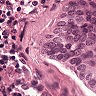
Metastatic tissue present: yes